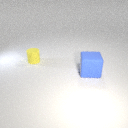
small yellow rubber cylinder to the left of large blue rubber cube